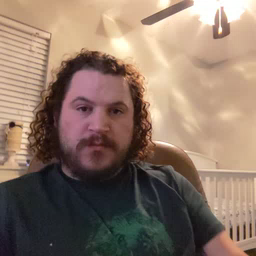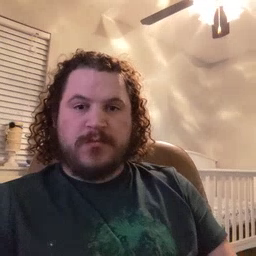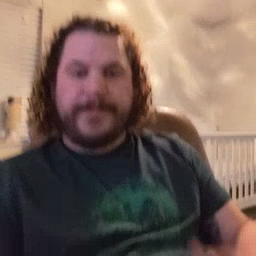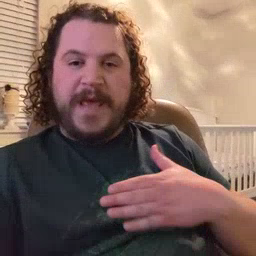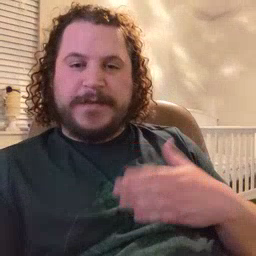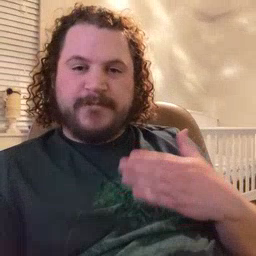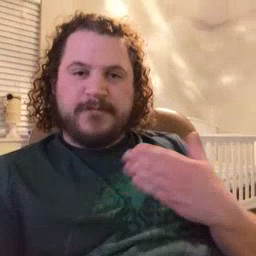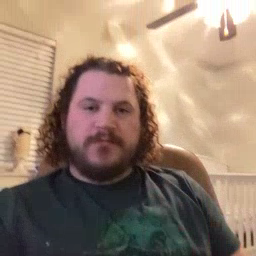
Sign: happy